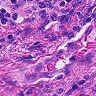
Metastatic tissue present: no